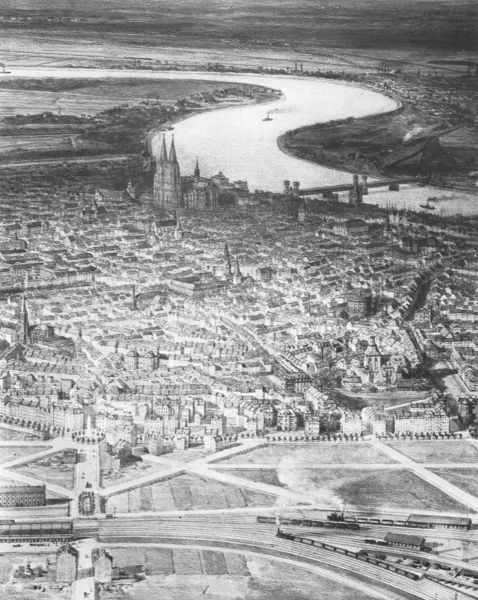
Titel: Köln, Vogelschauansicht von Südwesten
Künstler: Jakob Scheiner
Schlagwörter: himmel, wasser, bäume, fluss, landschaft, stadt, ufer, pfeiler, straße, dach, felder, horizont, häuser, natur, brücke, wiesen, turm, schiff, mauer, kirchen, straßen, türme, dom, plan, rhein, wlad, köln